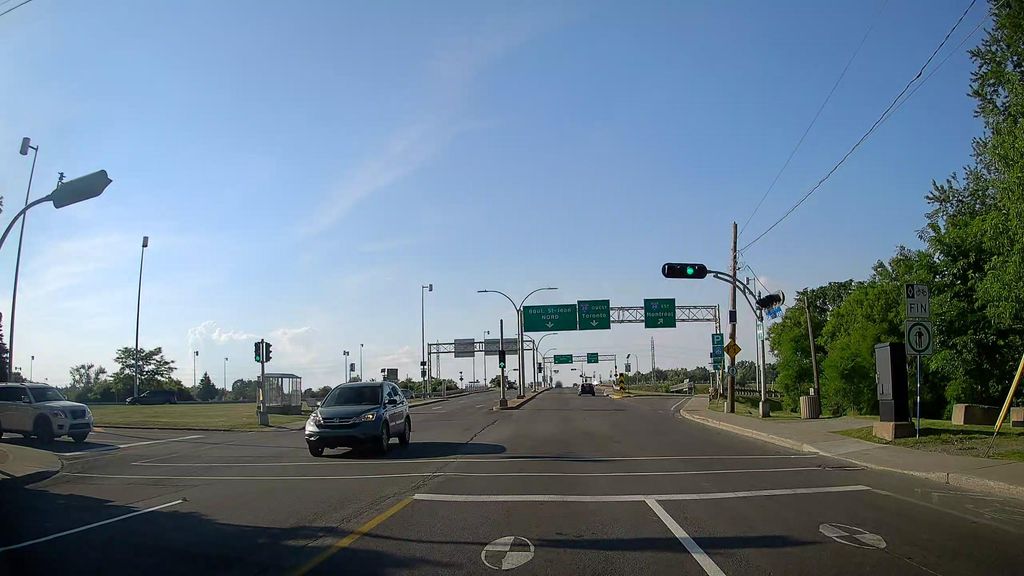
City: montreal